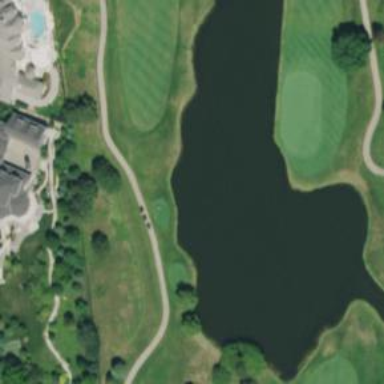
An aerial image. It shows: Natural water feature designated as golf water hazard.